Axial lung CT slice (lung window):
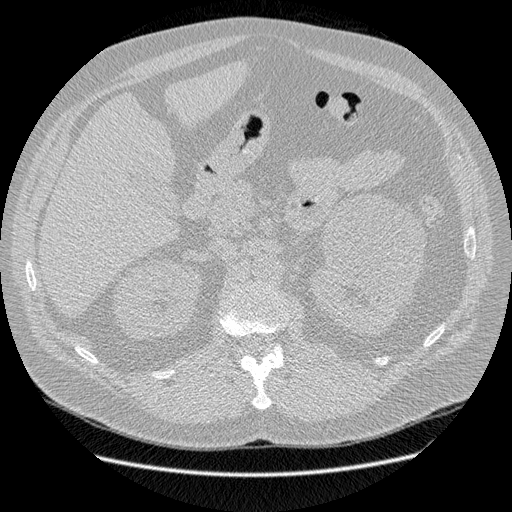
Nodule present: no